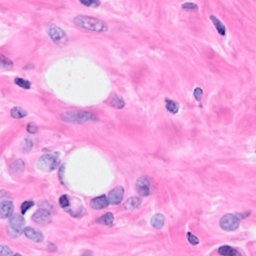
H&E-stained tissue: Breast